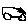
Label: car